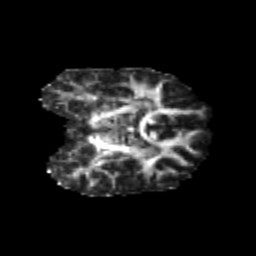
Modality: FA
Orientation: coronal
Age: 25
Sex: female
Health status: healthy
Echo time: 0.074 s